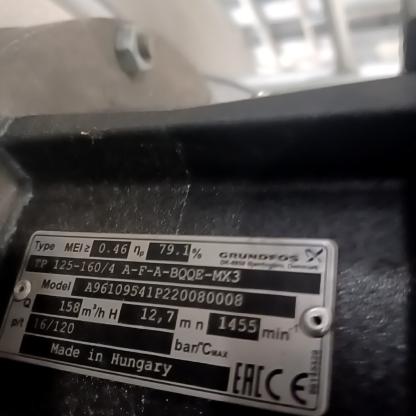
Klasa: tabliczka-znamionowa